Question: Can I somehow in spend time include only development type of time tracking?
For example, in time tracking for issue we have '3h' for testing, '7h' for dev, '2h' management, so in spend time show only '7h', not '1d 4h'.
And in estimation the same that include only development?

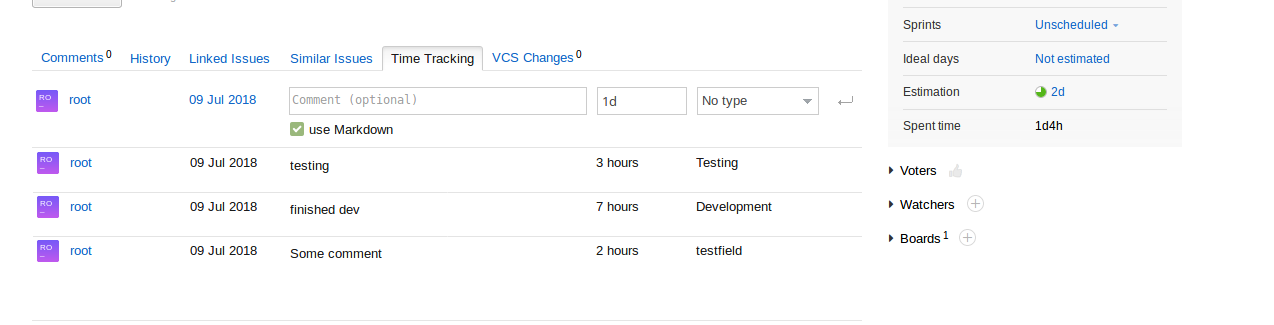
Answer: There is no possibility to display only development time in 'spent time'/'estimation' field.
However, you can create a separate field to store development spent time there. You'll need an on-change workflow rule (<URL> will update this separate custom field respectively.
Hope it helps.